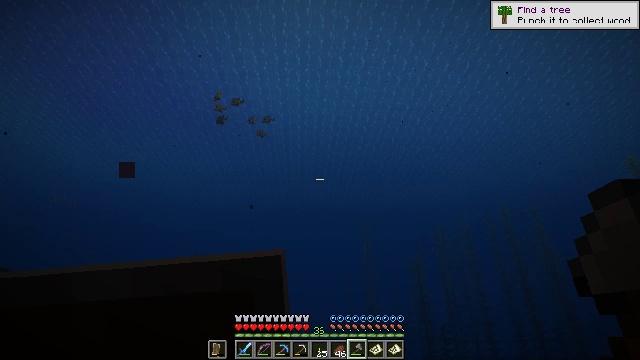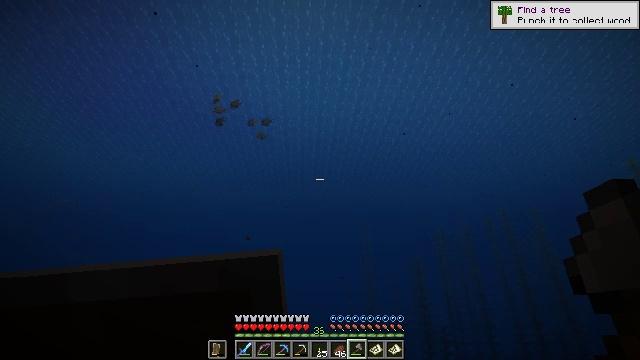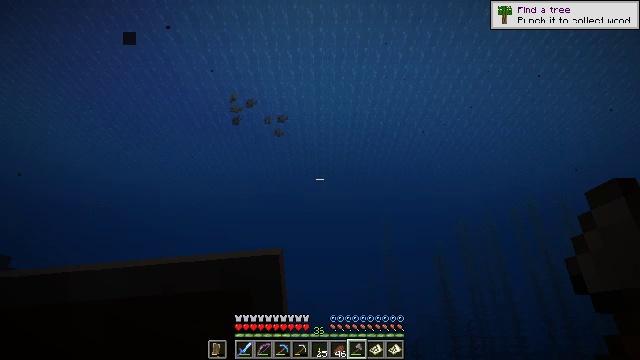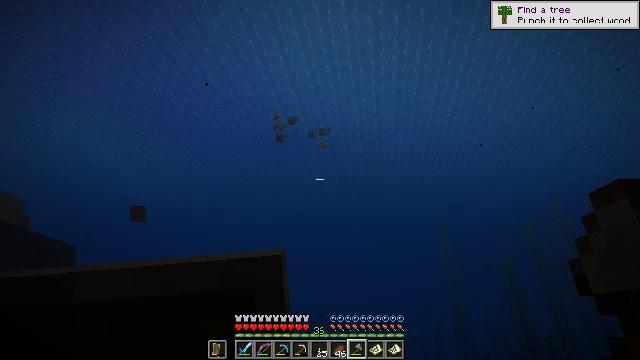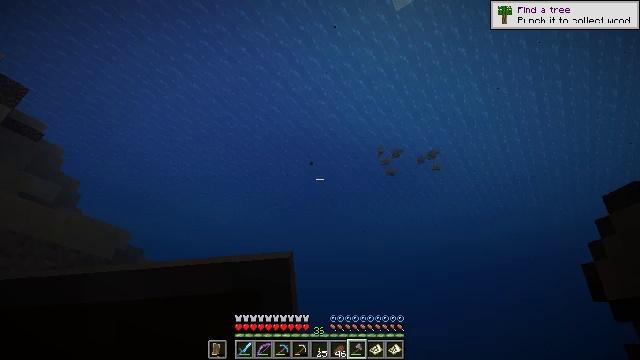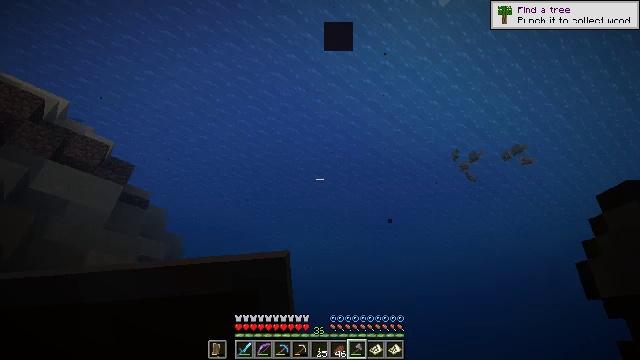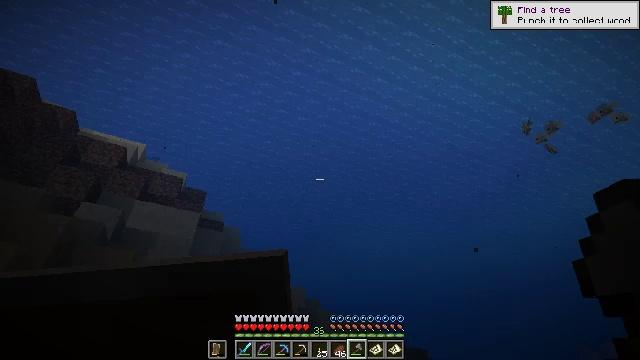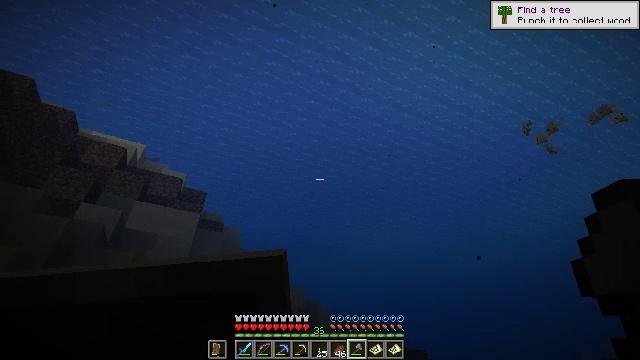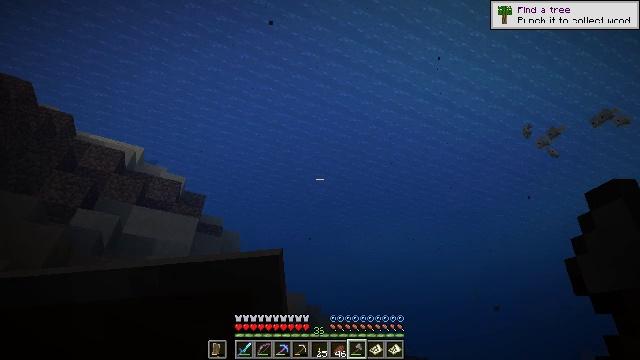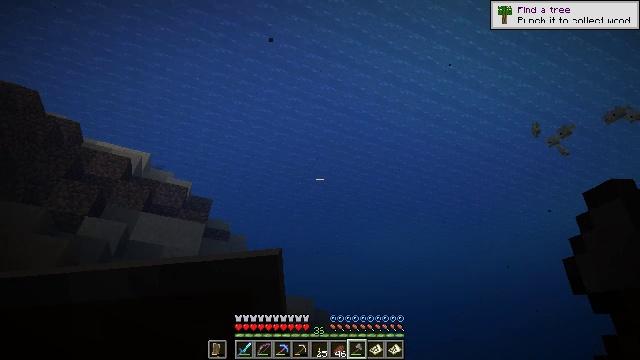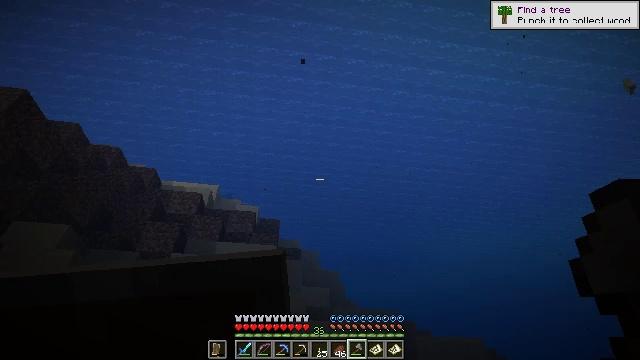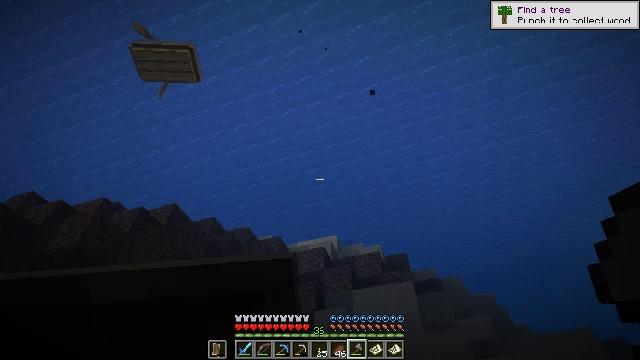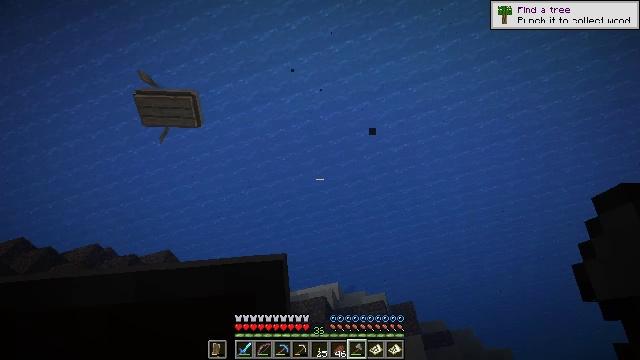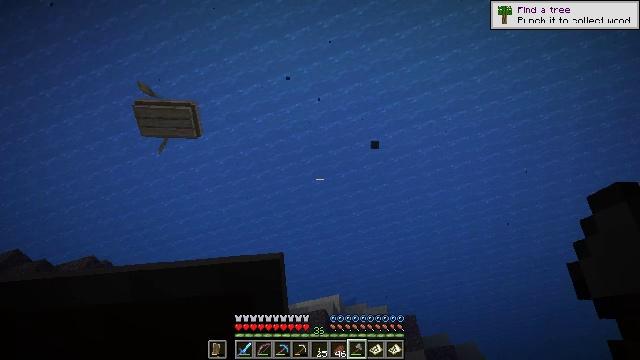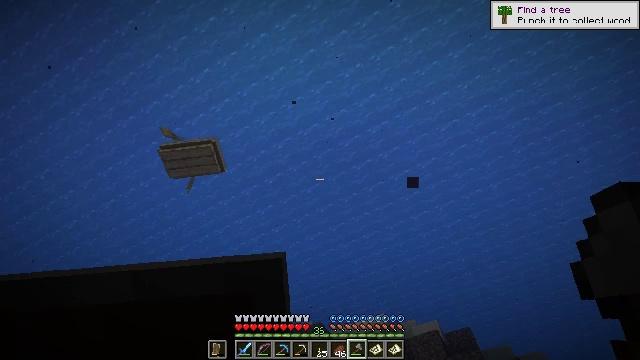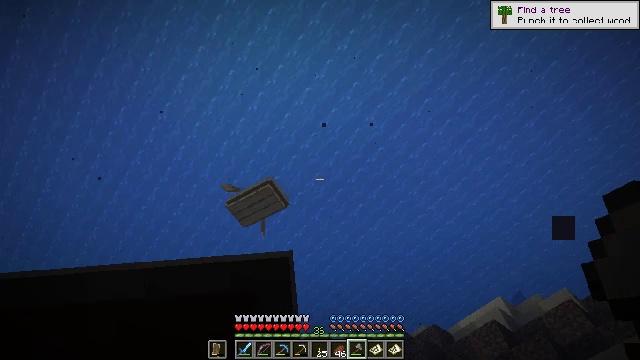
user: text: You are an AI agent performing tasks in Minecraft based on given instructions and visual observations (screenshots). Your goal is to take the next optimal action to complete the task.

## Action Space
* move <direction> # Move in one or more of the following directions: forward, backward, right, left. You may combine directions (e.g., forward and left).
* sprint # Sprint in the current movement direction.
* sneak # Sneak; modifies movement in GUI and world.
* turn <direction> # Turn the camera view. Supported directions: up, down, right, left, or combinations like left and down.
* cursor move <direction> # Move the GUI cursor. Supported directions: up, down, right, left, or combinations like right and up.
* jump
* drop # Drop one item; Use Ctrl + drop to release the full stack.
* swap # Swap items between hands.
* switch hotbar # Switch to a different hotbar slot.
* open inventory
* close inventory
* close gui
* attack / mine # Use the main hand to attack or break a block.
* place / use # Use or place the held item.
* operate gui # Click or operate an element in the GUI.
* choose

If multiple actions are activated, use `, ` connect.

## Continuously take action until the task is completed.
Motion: motion action
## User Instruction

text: Collect kelp plant from the sea.
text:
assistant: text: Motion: jump
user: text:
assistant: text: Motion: turn left and down, jump
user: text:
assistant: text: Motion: turn left and up, jump
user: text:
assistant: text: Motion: turn left and up, jump
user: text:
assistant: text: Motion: turn left and up, jump
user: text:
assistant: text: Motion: turn left, jump
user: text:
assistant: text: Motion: jump
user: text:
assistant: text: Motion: jump
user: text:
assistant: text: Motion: move forward, turn left, jump
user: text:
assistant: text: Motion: move forward, turn left and up, jump
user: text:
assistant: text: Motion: move forward, turn left and up, jump
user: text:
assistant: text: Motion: turn up, jump
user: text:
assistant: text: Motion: turn up, jump
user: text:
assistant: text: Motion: turn left and up, jump
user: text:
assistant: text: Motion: turn left and up, jump
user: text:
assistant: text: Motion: move forward, turn left and down, jump
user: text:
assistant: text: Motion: move forward, turn left and down, jump
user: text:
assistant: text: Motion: move forward, turn right and down, jump
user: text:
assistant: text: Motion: move forward, jump
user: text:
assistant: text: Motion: move forward, jump
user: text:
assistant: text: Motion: move forward, jump
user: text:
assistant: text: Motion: move forward, turn left, jump
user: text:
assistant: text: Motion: move forward, turn left and down, jump
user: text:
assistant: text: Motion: move forward, jump
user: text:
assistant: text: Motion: move forward, jump
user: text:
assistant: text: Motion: move forward, jump
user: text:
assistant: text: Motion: move forward, turn left and up, jump
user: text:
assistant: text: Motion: move forward, turn right and down, jump
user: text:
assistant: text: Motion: turn right and down, jump
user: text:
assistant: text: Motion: turn right and down, jump